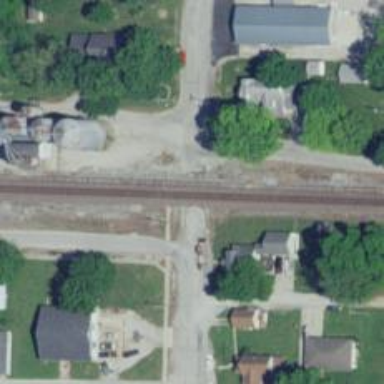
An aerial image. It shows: Railway level crossing.